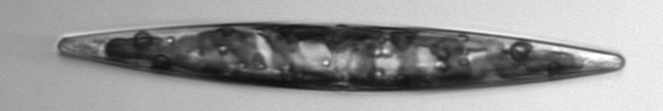
Label: Pleurosigma